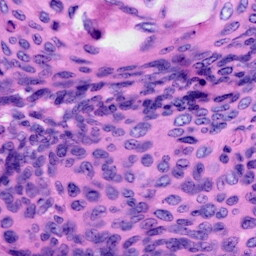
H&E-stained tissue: Cervix